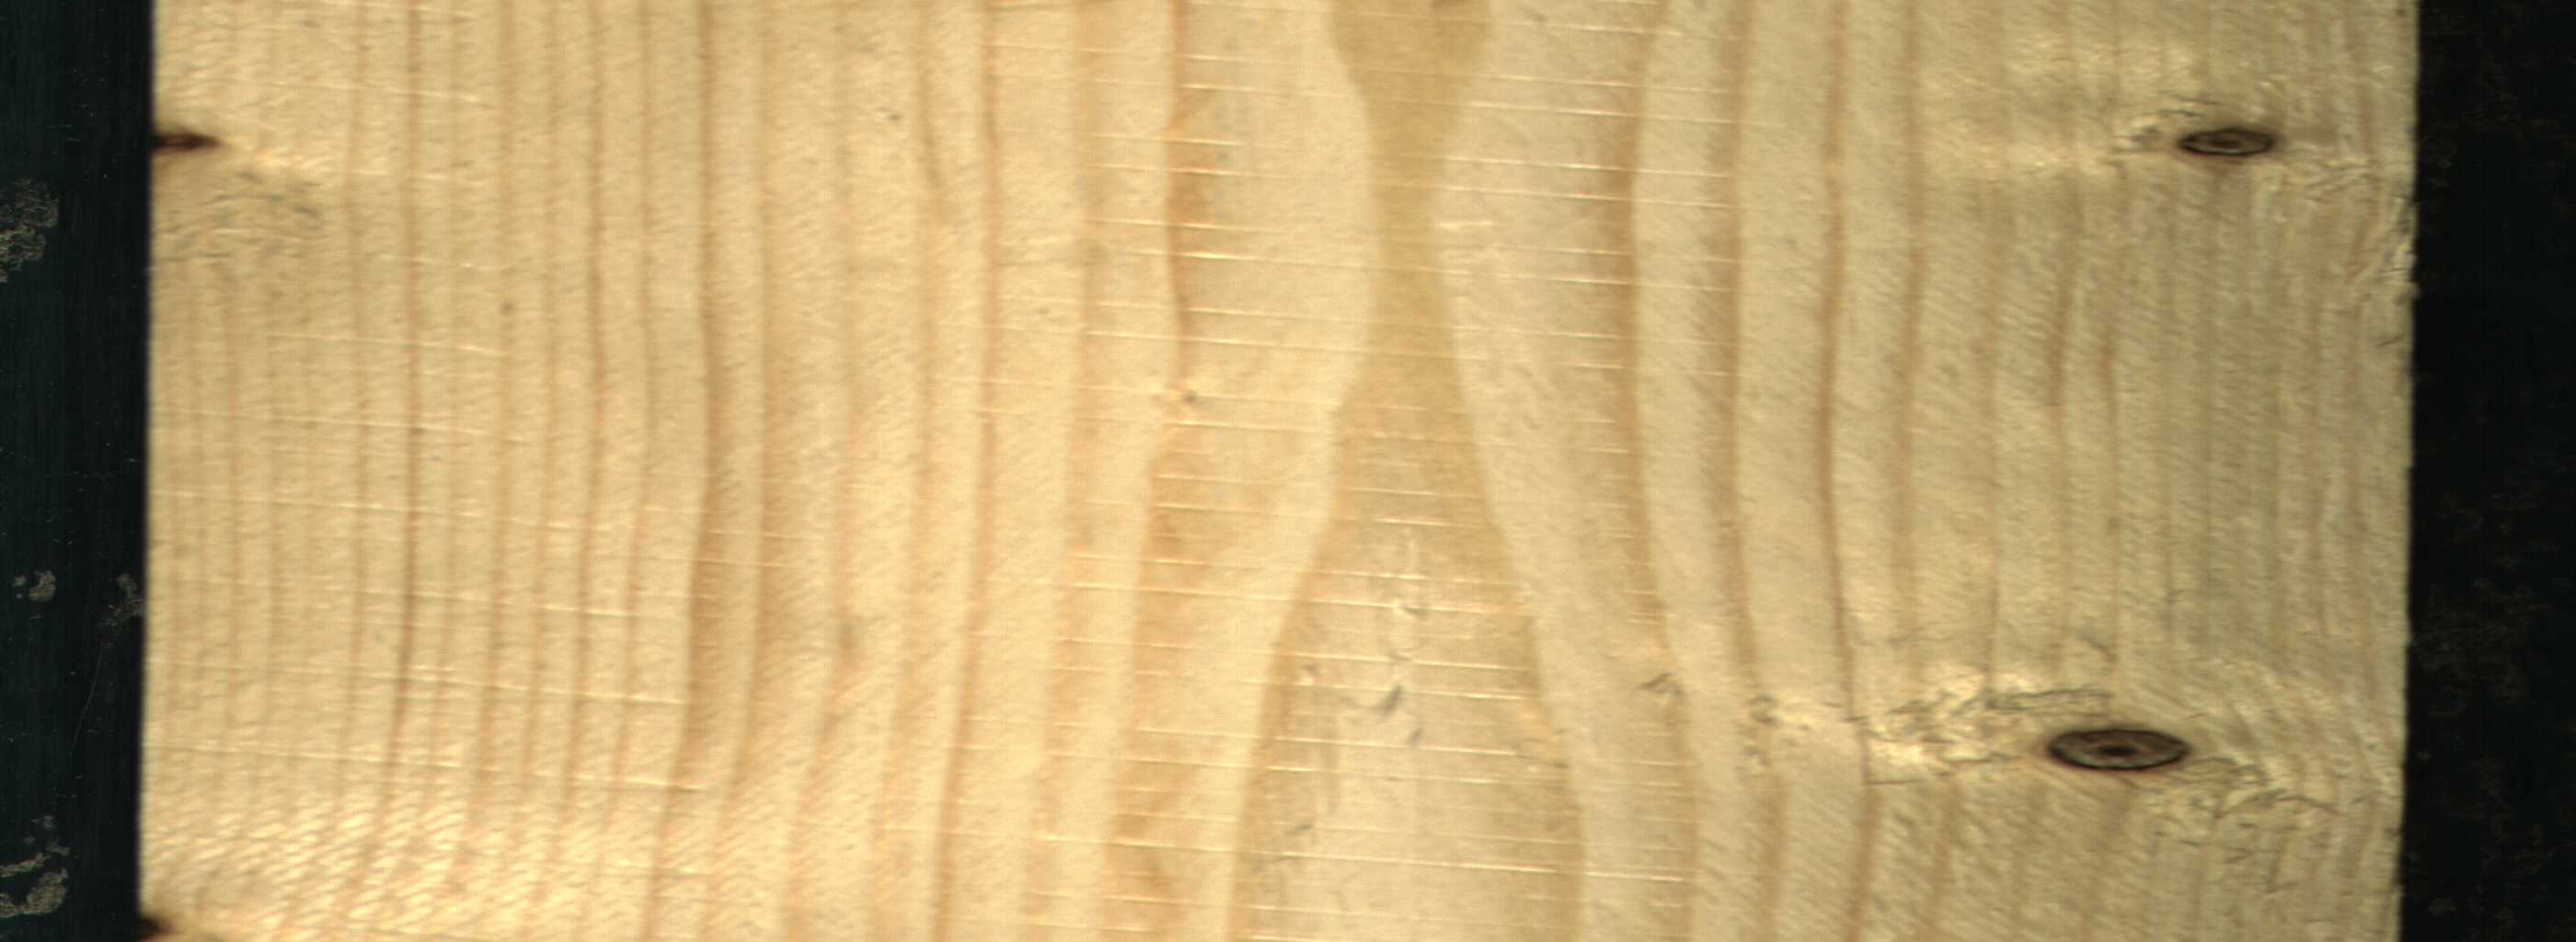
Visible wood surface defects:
Knot_missing
Dead_Knot
Dead_Knot